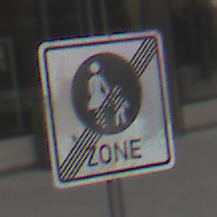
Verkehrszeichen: EndeFussgaengerzone
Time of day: Midday
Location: Outdoor (Urban)
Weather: Overcast
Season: NotSpecified
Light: Natural